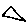
Label: triangle